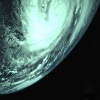
Label: cloud